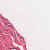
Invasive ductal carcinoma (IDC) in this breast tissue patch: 0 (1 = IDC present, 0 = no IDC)